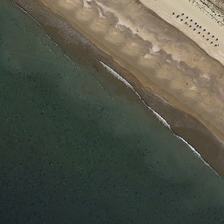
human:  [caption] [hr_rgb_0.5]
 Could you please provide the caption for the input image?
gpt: some people are in a beach near a piece of green ocean .

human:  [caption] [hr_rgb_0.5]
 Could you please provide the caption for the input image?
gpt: some people are in a beach near a piece of green ocean .

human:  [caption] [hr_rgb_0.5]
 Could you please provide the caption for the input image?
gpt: the sea beat the white spray on the beach .

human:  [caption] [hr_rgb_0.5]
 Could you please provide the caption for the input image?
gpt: the water to the beach against big white waves .

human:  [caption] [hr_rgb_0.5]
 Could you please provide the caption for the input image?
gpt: the sea beat the white spray on the beach .